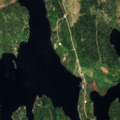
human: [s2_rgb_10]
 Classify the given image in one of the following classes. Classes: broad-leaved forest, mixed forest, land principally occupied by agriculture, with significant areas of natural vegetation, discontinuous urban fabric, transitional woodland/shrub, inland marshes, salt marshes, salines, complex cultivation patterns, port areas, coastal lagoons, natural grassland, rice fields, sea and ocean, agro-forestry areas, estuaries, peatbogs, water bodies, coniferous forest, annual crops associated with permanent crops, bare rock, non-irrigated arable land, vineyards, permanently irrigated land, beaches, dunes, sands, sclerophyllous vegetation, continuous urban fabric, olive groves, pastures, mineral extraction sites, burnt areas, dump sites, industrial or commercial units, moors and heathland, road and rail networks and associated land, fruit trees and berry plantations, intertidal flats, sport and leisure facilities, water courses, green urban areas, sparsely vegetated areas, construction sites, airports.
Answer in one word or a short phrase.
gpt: coniferous forest, mixed forest, water bodies